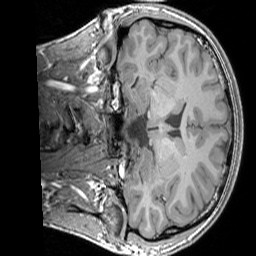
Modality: T1w
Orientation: coronal
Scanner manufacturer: siemens
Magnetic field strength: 3 T
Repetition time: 1.83 s
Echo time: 0.00303 s